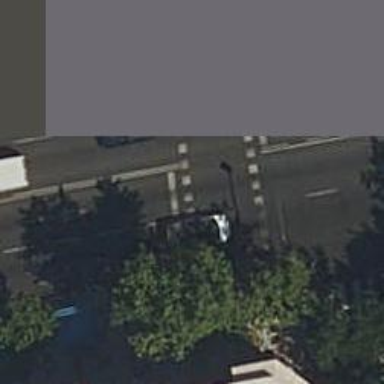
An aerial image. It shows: Zebra crossing with traffic signals. The crossing is marked by traffic lights.